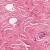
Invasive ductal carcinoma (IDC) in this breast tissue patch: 0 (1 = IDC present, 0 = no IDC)